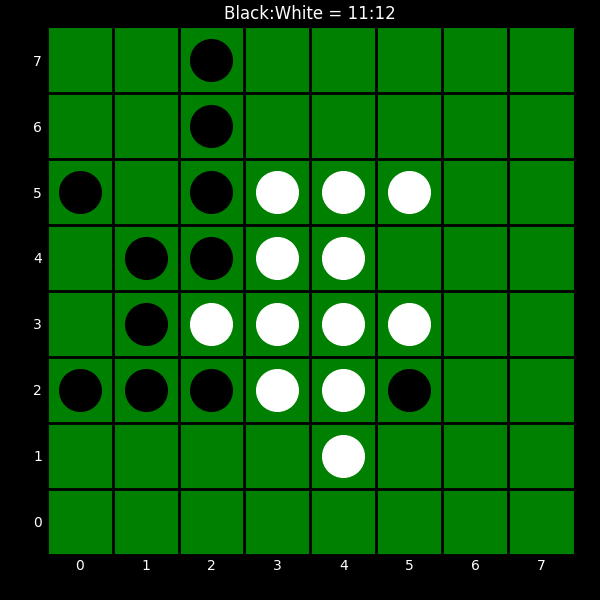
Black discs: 11
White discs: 12